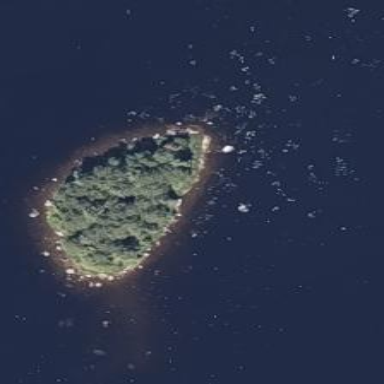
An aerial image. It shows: Island containing mixed woodland. The trees have variety of leaf types and leaf cycles.